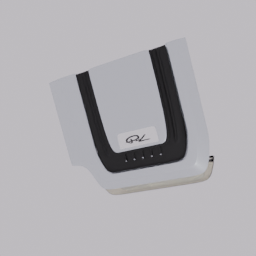
Label: mechanical